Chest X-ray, AP view. Patient: 14 years old, sex F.
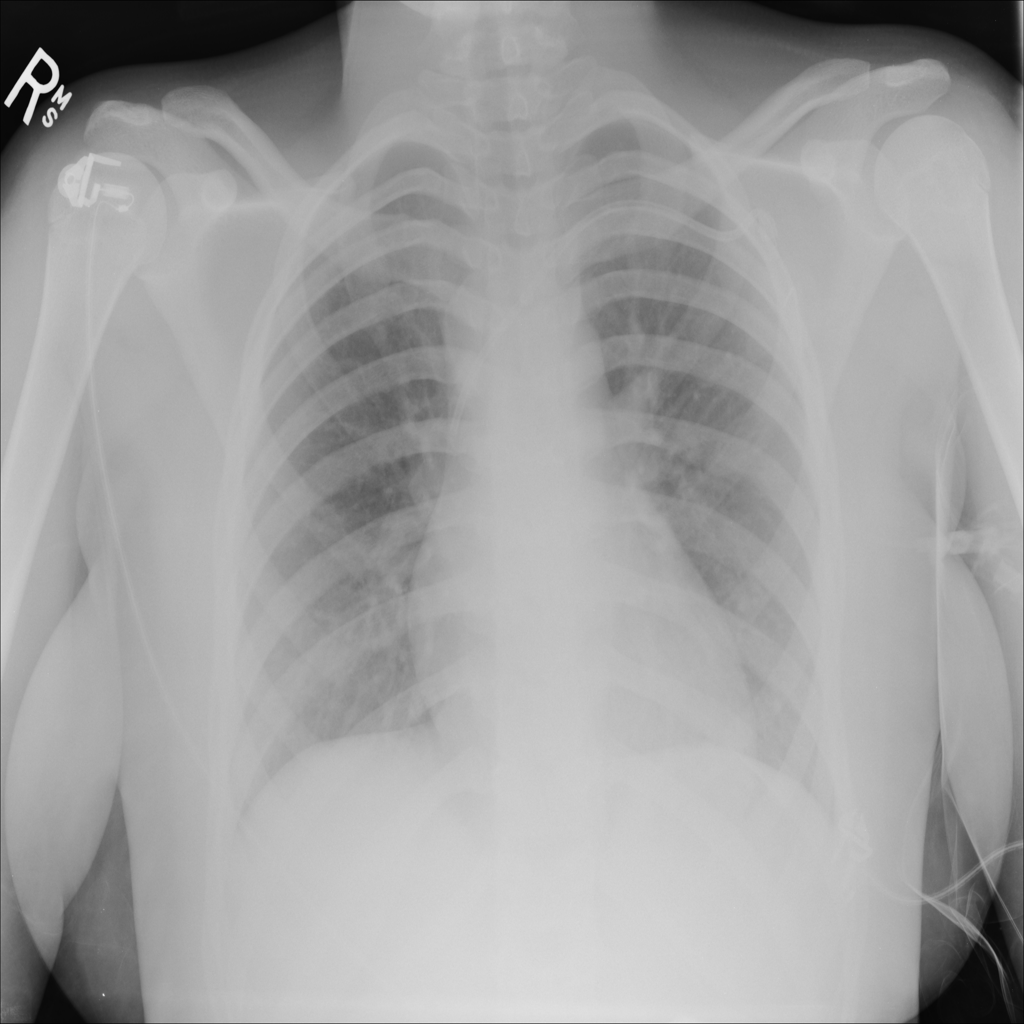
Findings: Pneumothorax